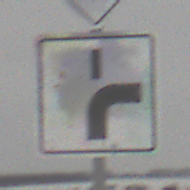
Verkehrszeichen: VerlaufVorfahrtsstrasse8
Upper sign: Vorfahrtsstrasse
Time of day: MorningAfternoon
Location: Outdoor (Nature)
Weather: Overcast
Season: Winter
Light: Natural